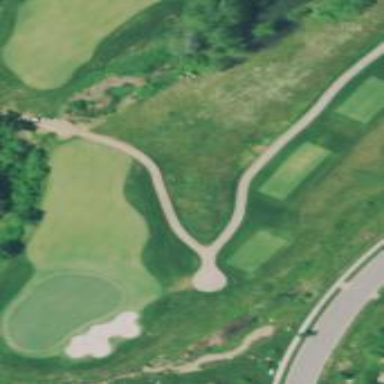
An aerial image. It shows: Rough area on grassy golf course.